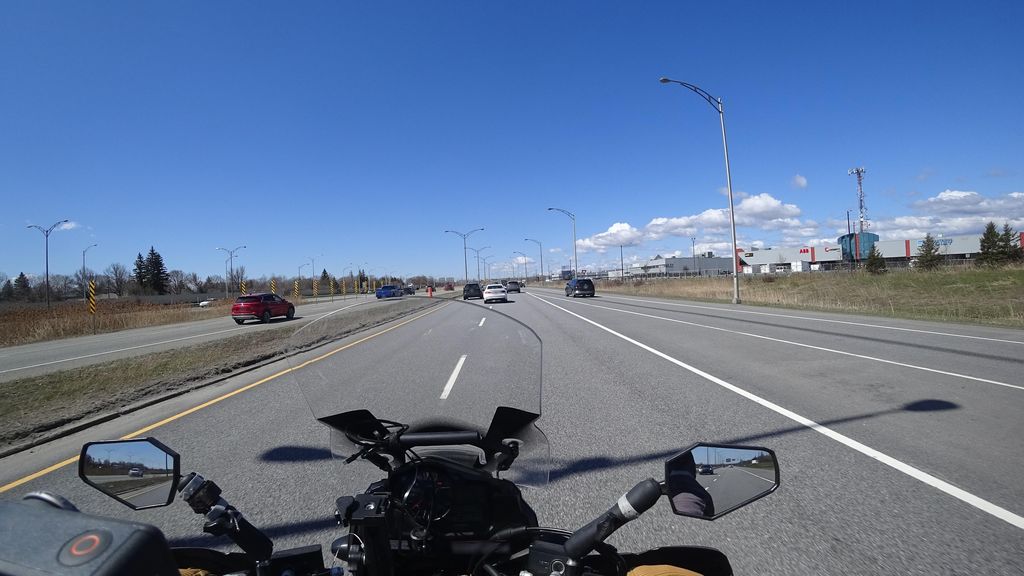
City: quebec_city